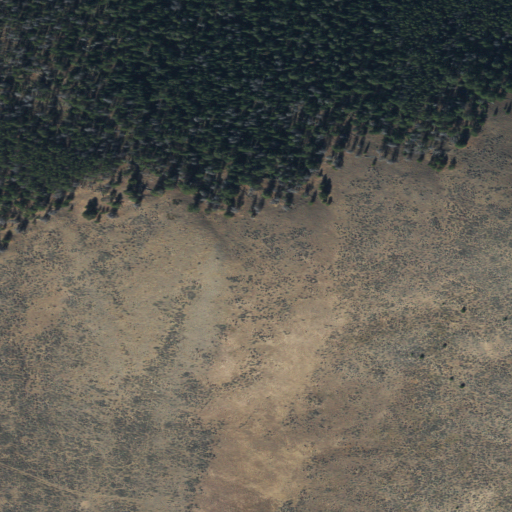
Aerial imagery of mountain in Montana named Jackson Hill containing evergreen forest, shrub, and grassland